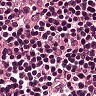
Metastatic tissue present: no